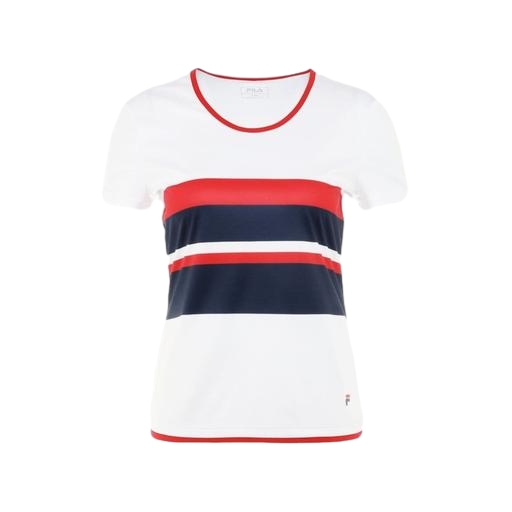
multicolor court pure tennis top, club stripe tee, multicolor court baseline tennis shirt, white background